Interaction volume radius: 10 \u00c5
Interaction volume height: 25 \u00c5
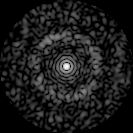
Disorder parameter: 0.8204